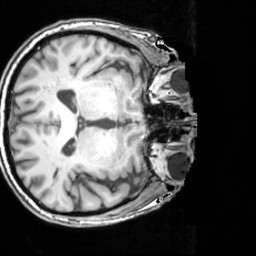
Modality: T1w
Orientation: axial
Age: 72
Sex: male
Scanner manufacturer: siemens
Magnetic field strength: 3 T
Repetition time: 1.62 s
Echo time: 0.003 s